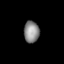
Tissue: lung
Cell type: Epithelial cells
Senescence score: 0.711
Nuclear area (px): 327
Mean DAPI intensity: 136.587